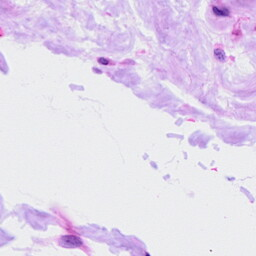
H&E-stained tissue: Ovarian